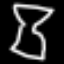
Label: hourglass